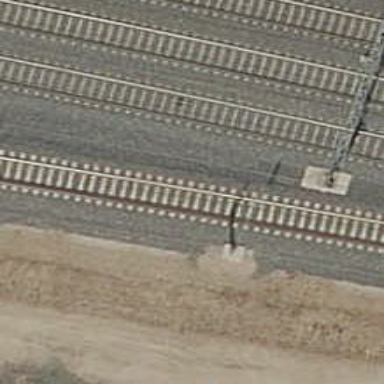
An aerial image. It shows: Railway with electrified contact lines.